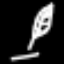
Label: leaf